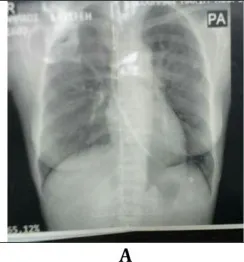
Posterior-anterior.
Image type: radiology (x_ray)